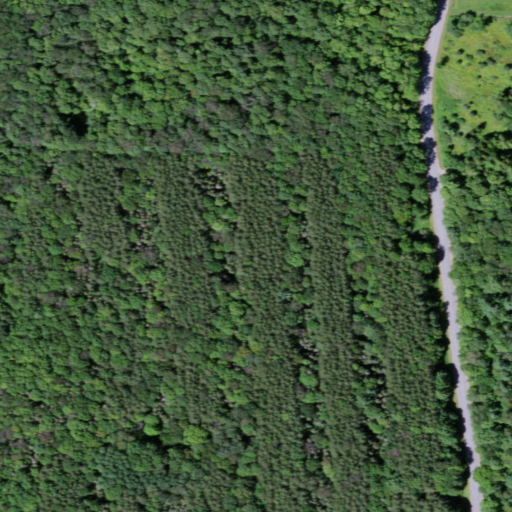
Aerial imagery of mountain in New York named Jackson Hill containing evergreen forest, deciduous forest, open development, grassland, low intensity development, mixed forest, and medium intensity development